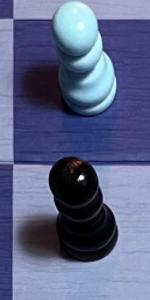
Label: Pawn_Black